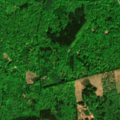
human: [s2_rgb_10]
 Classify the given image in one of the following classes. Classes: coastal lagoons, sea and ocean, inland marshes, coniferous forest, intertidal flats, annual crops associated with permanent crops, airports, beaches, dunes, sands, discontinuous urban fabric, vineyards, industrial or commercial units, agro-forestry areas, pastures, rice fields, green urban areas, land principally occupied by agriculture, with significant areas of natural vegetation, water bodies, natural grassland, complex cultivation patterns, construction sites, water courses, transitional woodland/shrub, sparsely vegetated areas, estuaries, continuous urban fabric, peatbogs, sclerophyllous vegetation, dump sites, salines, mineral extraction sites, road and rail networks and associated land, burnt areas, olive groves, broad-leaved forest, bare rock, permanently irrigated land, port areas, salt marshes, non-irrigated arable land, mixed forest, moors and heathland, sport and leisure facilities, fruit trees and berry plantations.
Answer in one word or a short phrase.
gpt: broad-leaved forest